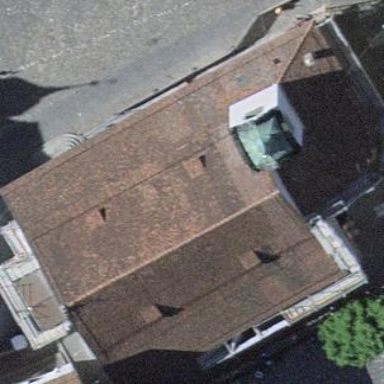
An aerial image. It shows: White church with gabled roof in maroon color. It is place of worship.